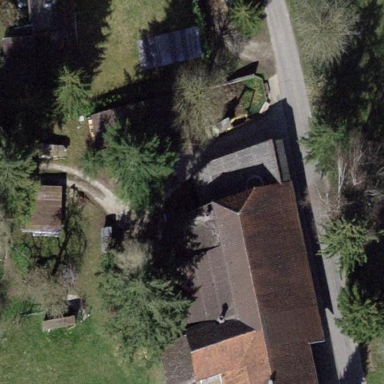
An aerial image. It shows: Farmyard area.